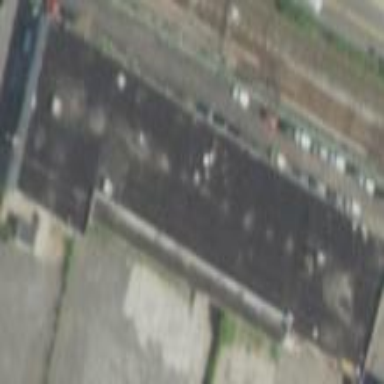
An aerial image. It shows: Warehouse building.